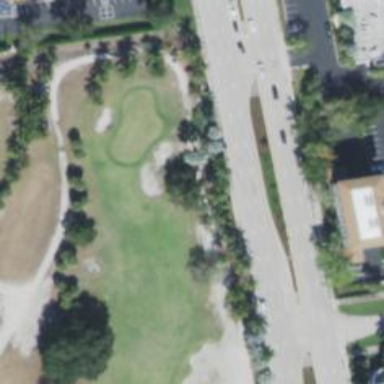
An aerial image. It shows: Service road used as golf cart path.